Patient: sex F, age 38
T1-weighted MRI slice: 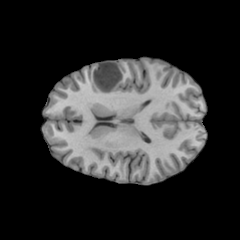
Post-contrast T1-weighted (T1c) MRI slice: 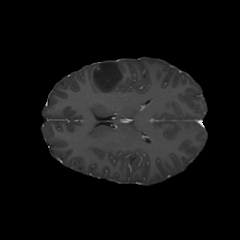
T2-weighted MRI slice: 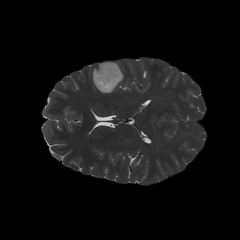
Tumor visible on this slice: yes
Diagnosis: Astrocytoma, IDH-mutant
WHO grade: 2